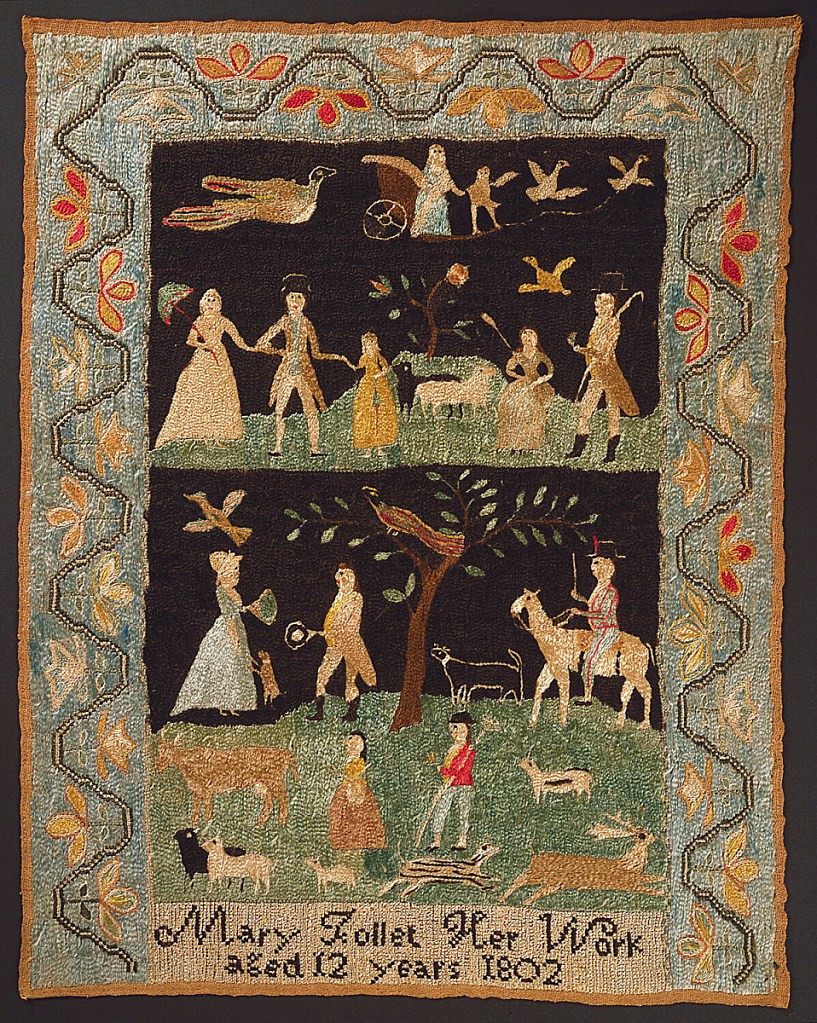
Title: Sampler
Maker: Mary Follet
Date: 1802
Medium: silk embroidery on linen foundation Technique: plain weave foundation; cross, stem, chain, running, and surface satin stitching
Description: Two scenes containing twelve figures plus animals within a floral border.  Bottom reads "Mary Follet Her Work aged 12 years 1802."